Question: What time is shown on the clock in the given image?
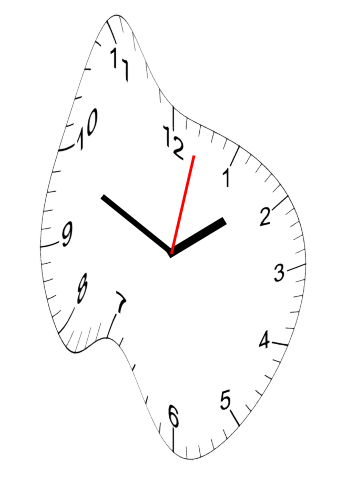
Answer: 01:49:02